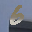
Label: 6